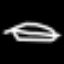
Label: leaf